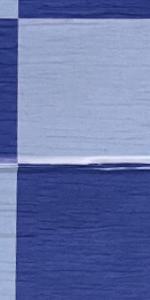
Label: Empty